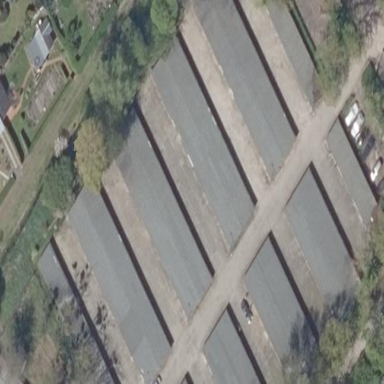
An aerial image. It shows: Group of garages.